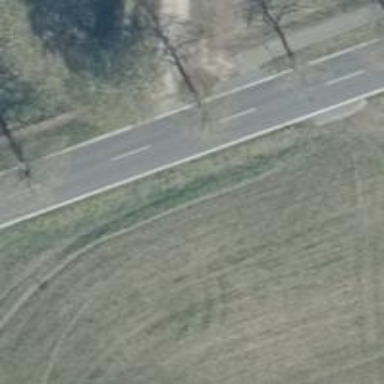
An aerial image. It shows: Tertiary road with asphalt surface.